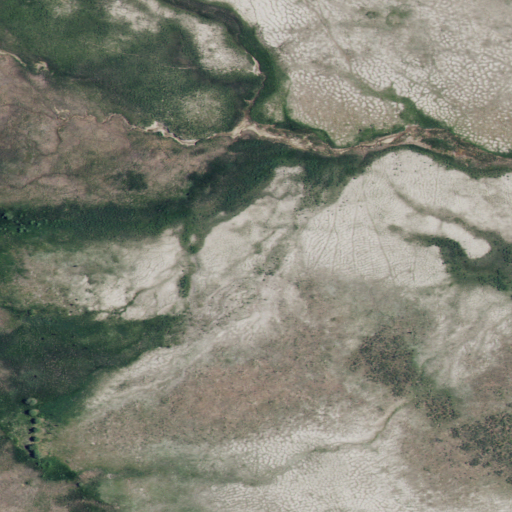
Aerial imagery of plain(s) in Idaho named Alkali Flat containing shrub, cultivated crops, herbaceous wetlands, grassland, and woody wetlands